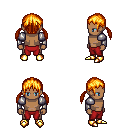
a pixel art fantasy rpg character, male body template, human, dark skin, steel arm armor, red pants, light blonde twin-tailed hairstyle, gold boots, four views (front, back, left, right), 2x2 character sprite sheet, small pixel art, hard edges, no anti-aliasing